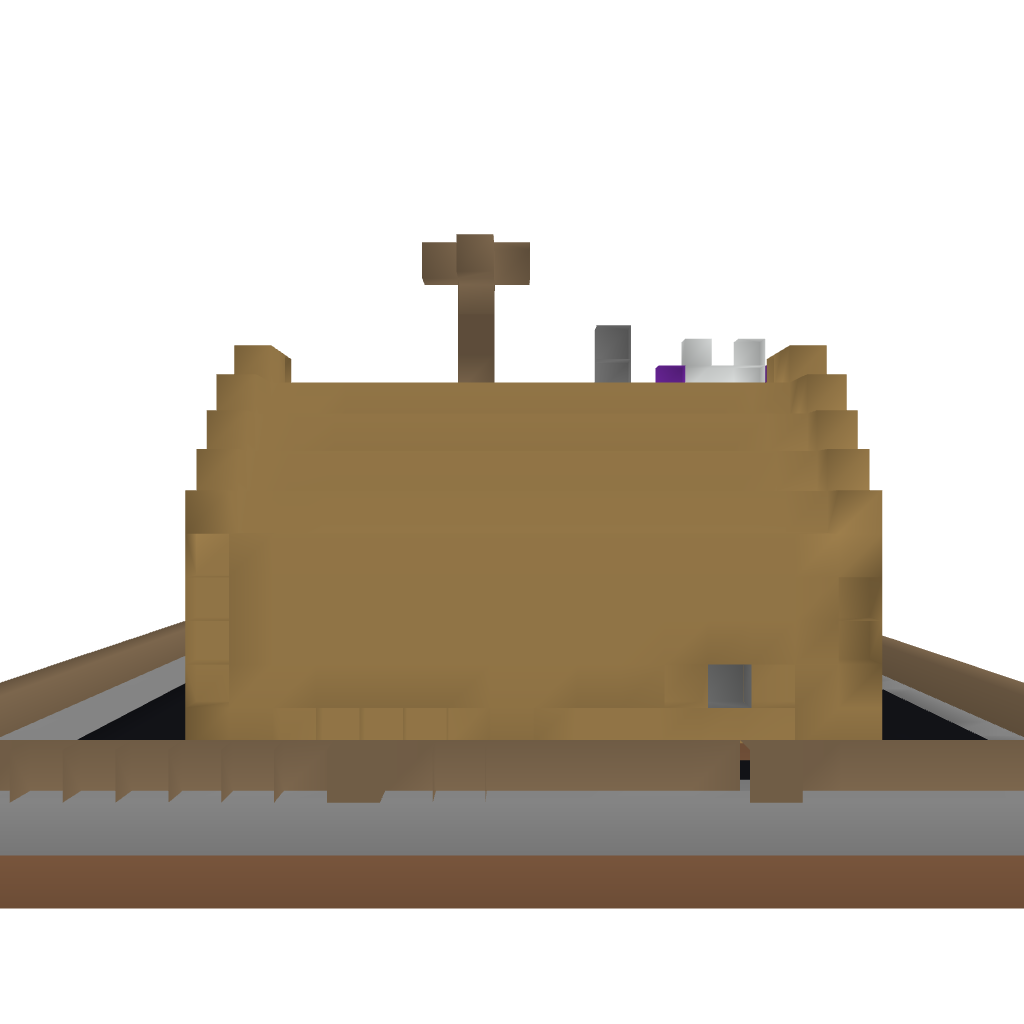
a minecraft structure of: The Krusty Krab